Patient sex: M
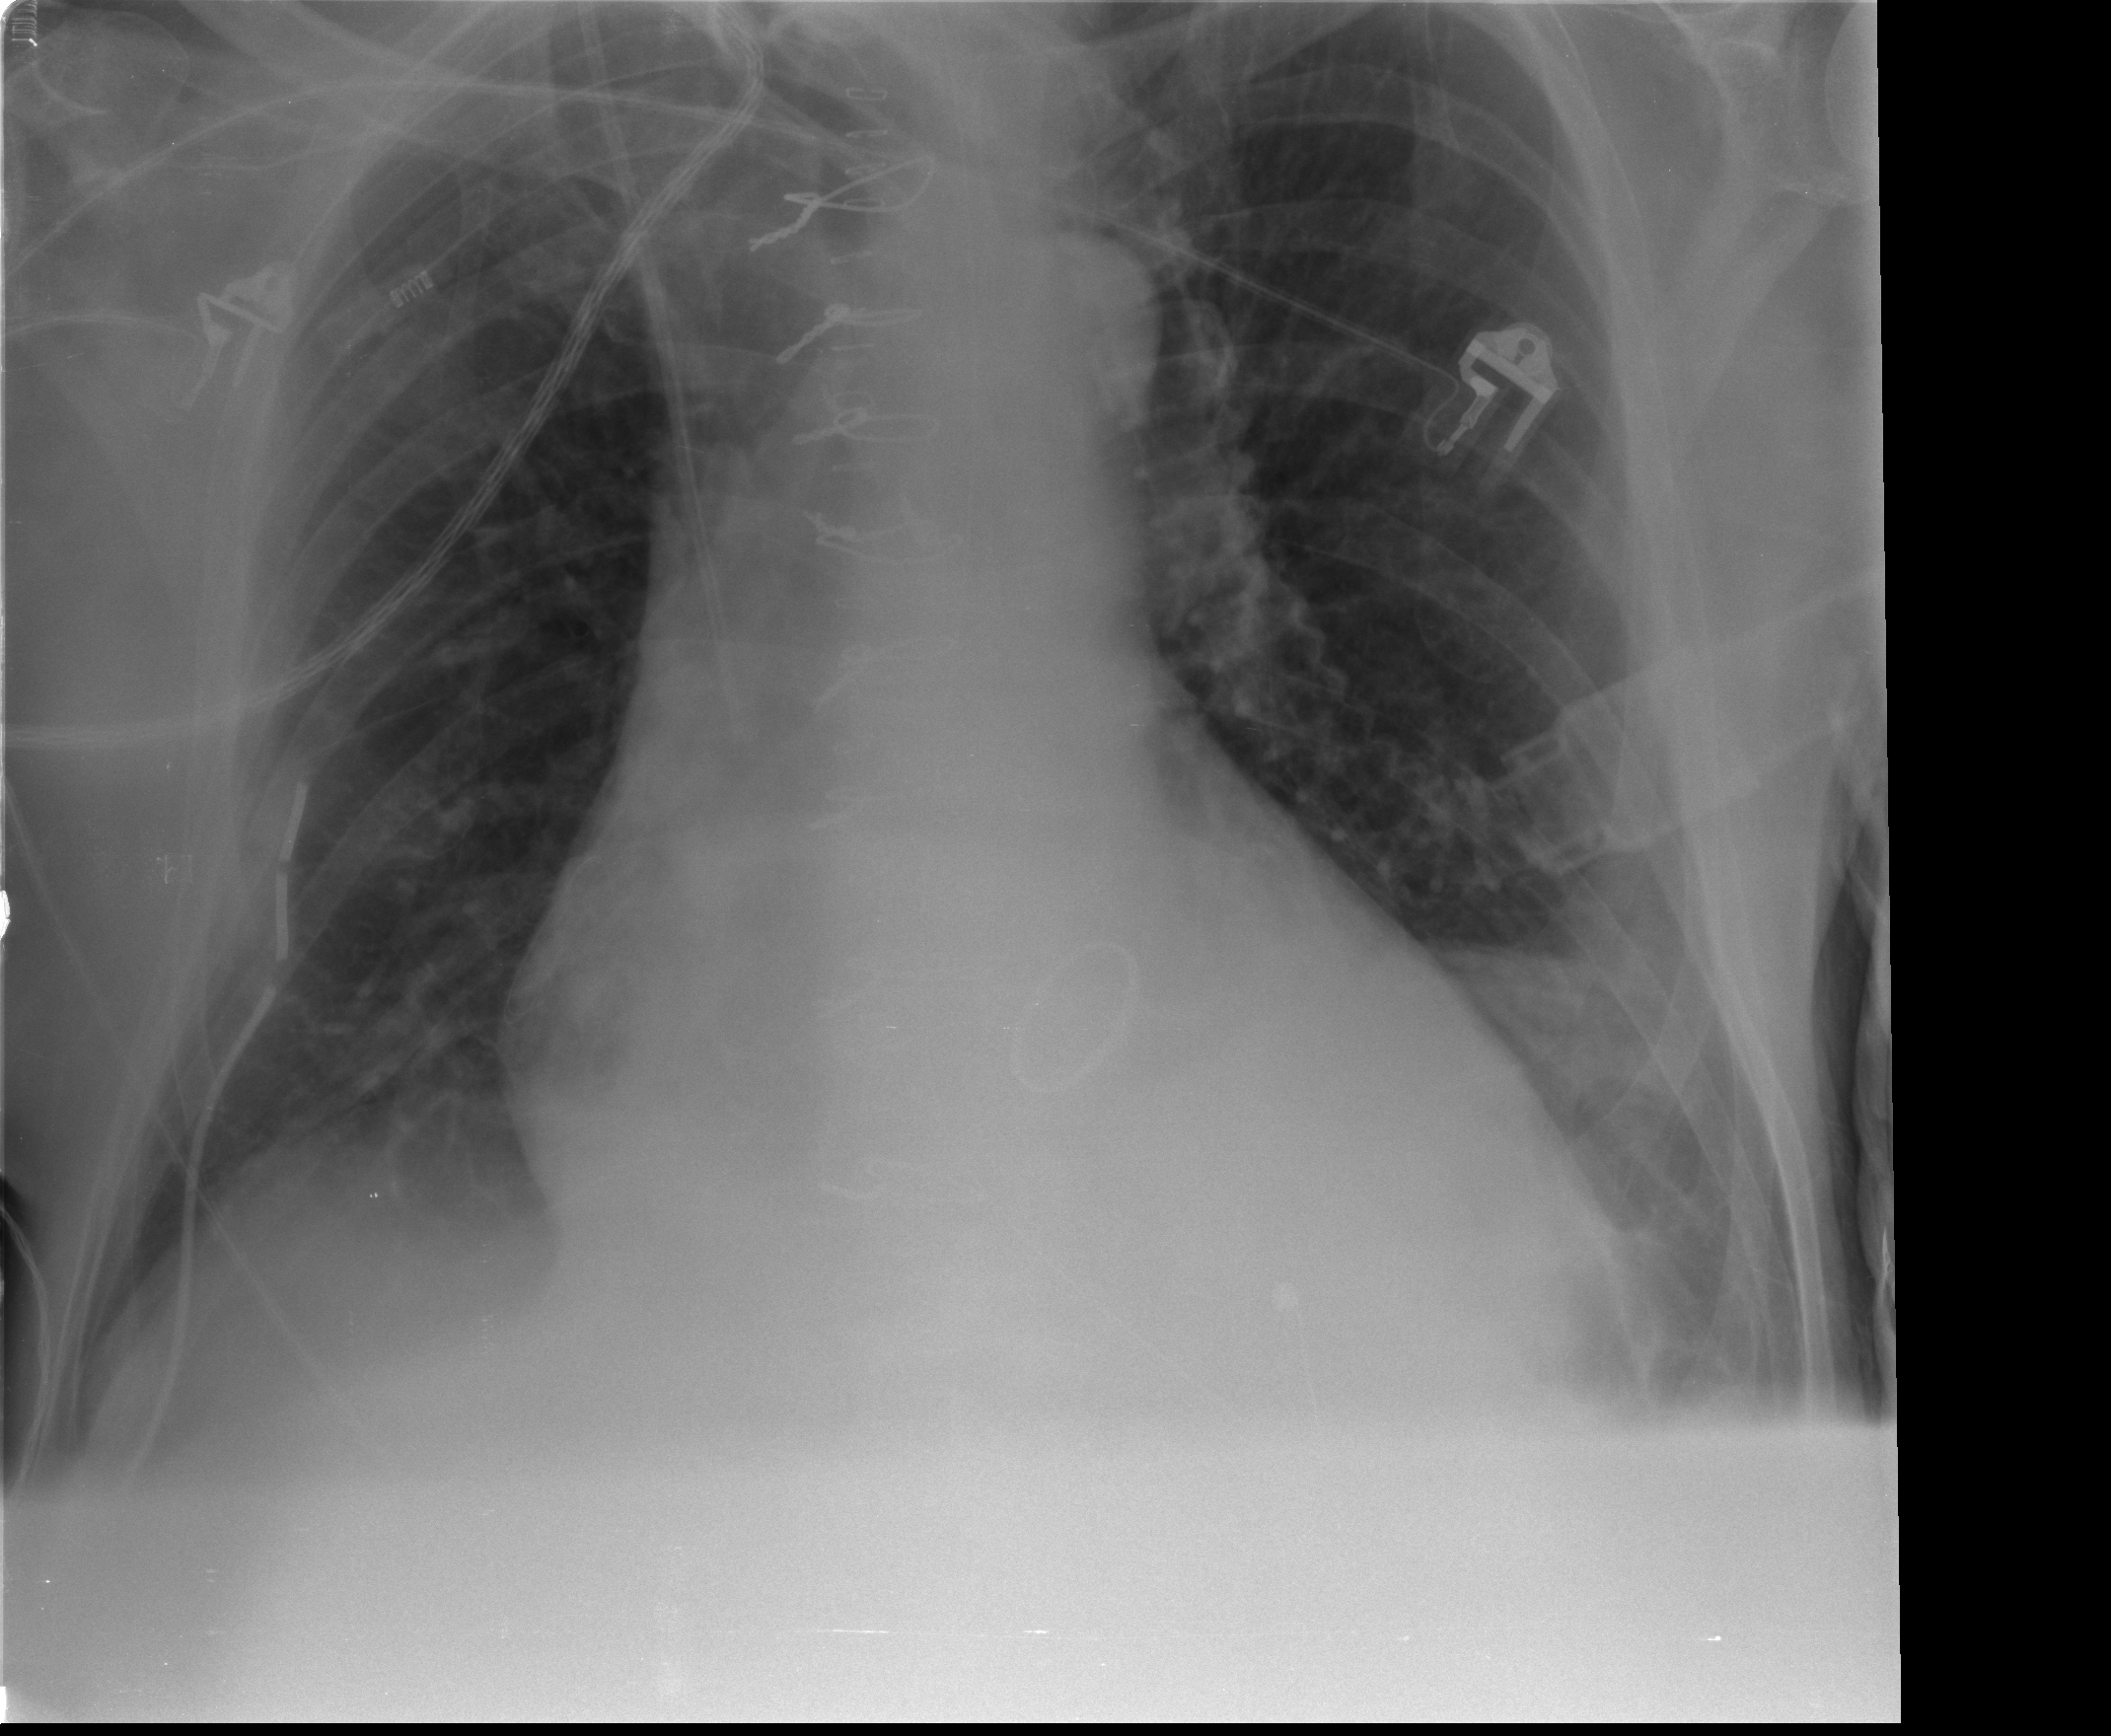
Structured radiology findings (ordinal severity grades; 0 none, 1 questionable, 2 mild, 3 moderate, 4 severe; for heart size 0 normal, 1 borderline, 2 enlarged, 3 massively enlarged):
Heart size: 3
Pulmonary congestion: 3
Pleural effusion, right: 2
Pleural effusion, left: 0
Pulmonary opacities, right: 0
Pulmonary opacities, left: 0
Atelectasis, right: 2
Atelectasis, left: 2